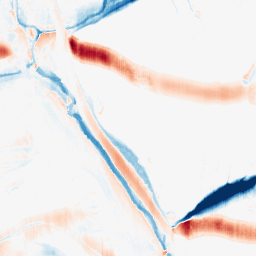
Category: morphological
Decomposition family: morphological_ellipse
Decomposition parameters: operation: average
width: 30
height: 5
Upsampling method: quintic
Upsampling parameters: scale: 4
Upsampling scale: 4